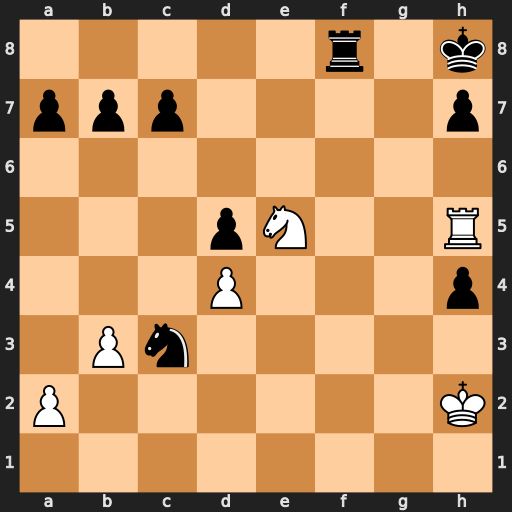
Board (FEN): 5r1k/ppp4p/8/3pN2R/3P3p/1Pn5/P6K/8
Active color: w
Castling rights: -
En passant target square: -
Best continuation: Ng6+ Kg7 Nxf8